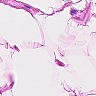
Metastatic tissue present: no